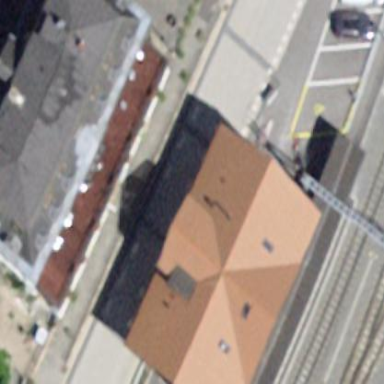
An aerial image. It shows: Train station building that serves as public transport and railway station.